Field crop: tomato
Growth stage: 1
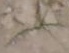
Species: cyperus